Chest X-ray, PA view. Patient: 50 years old, sex M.
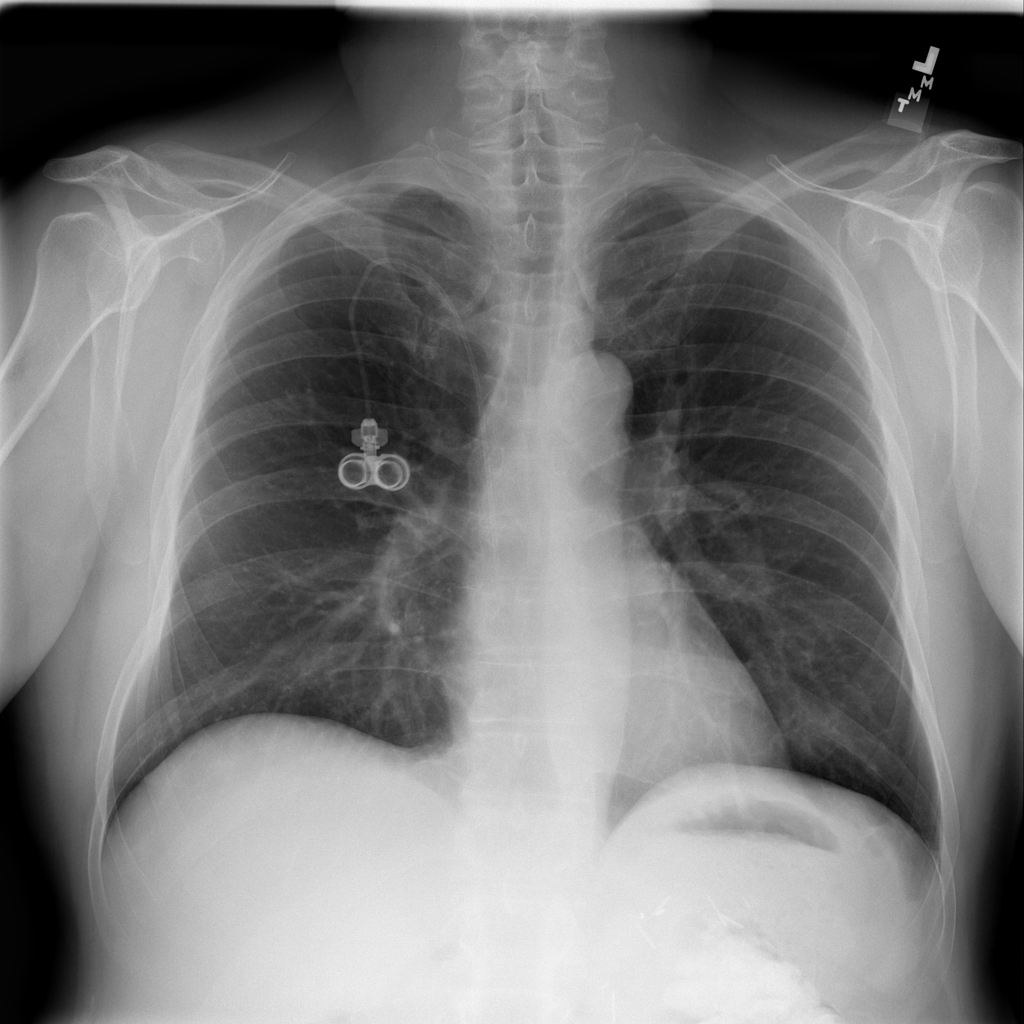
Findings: No Finding